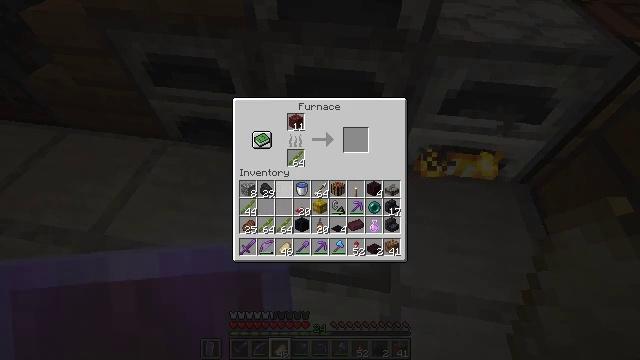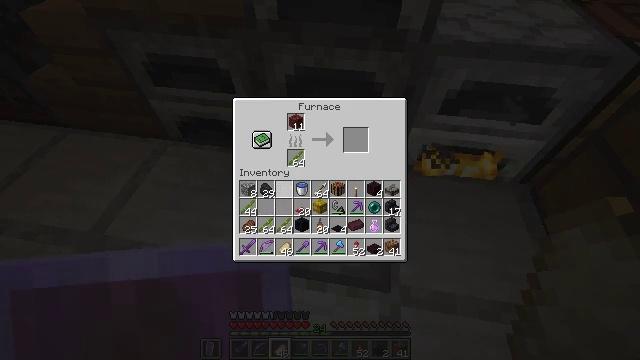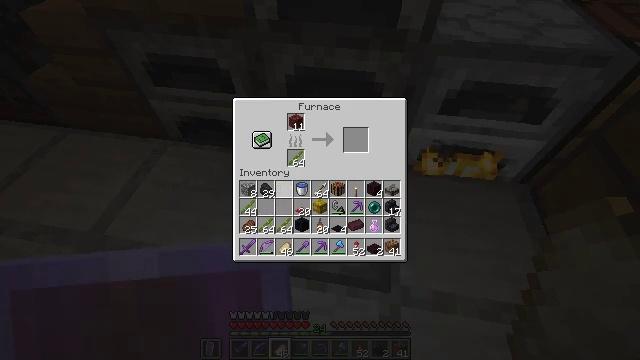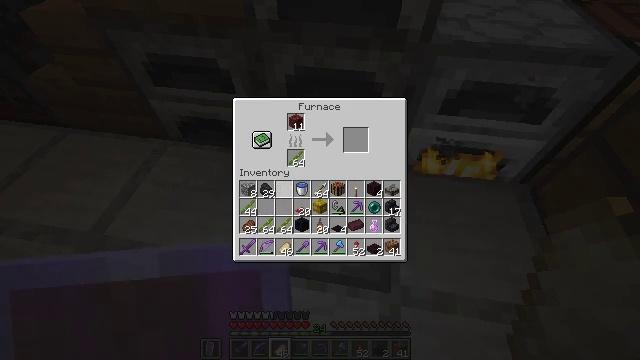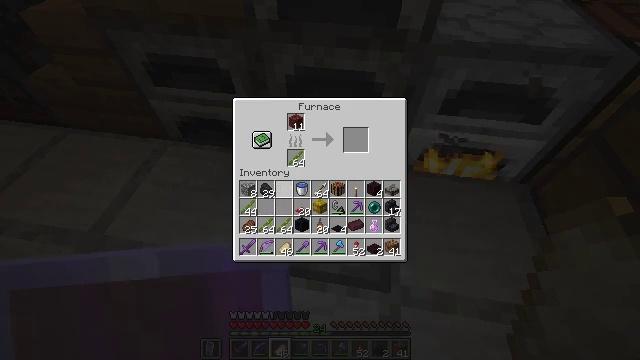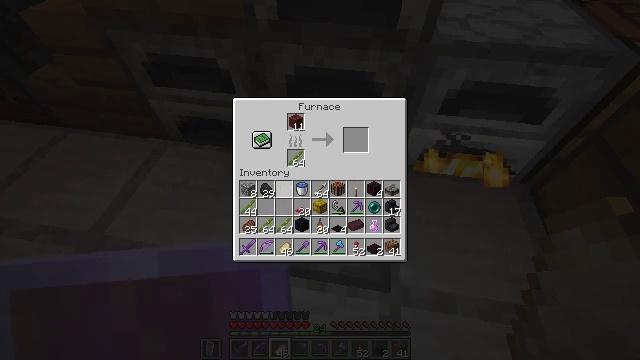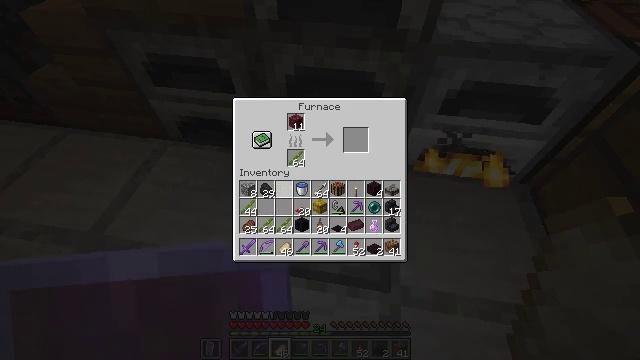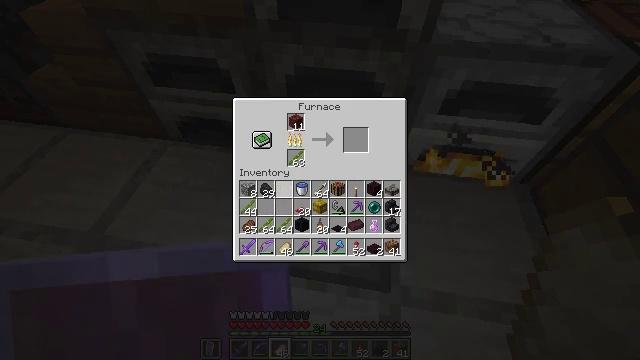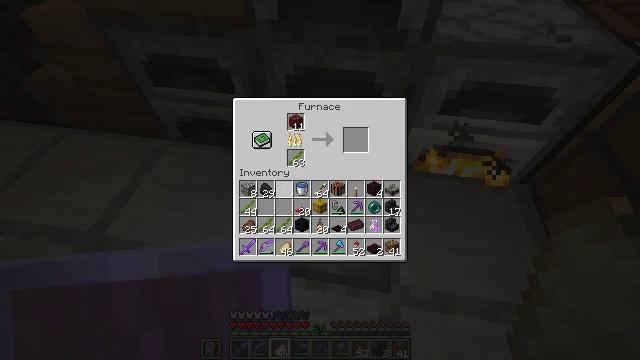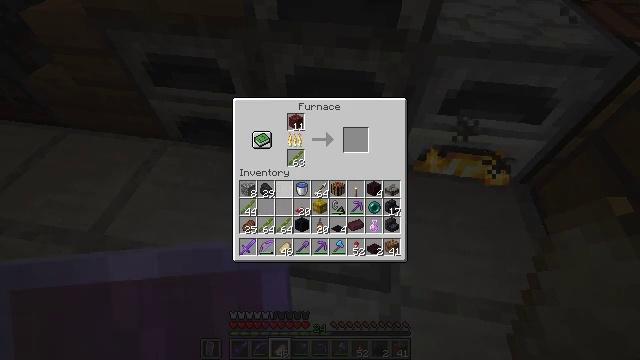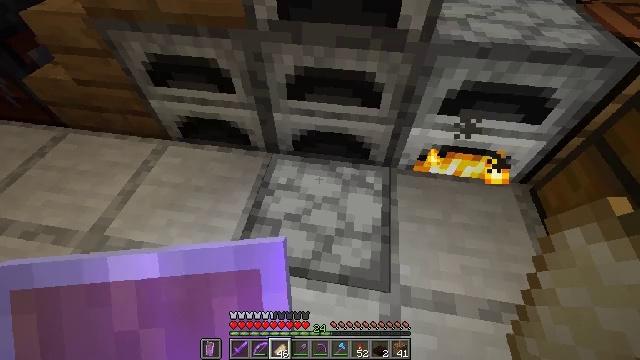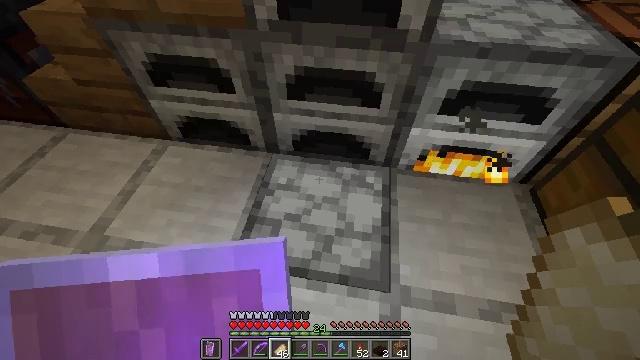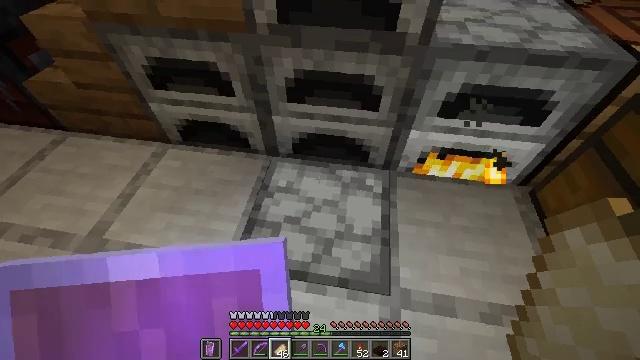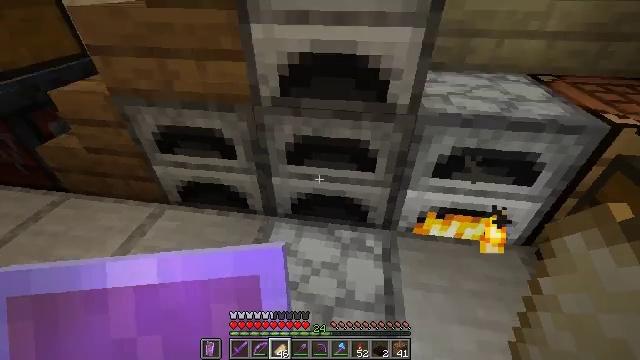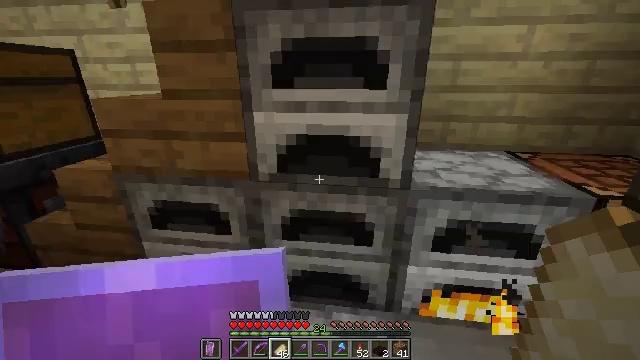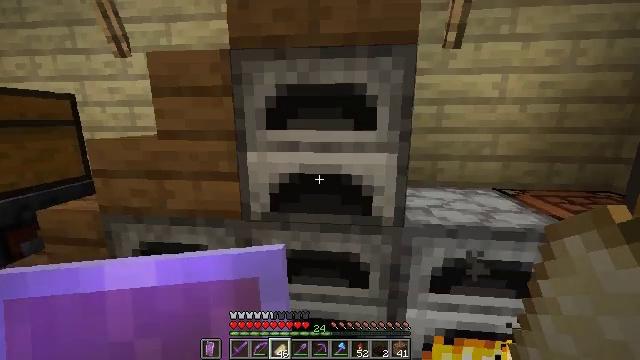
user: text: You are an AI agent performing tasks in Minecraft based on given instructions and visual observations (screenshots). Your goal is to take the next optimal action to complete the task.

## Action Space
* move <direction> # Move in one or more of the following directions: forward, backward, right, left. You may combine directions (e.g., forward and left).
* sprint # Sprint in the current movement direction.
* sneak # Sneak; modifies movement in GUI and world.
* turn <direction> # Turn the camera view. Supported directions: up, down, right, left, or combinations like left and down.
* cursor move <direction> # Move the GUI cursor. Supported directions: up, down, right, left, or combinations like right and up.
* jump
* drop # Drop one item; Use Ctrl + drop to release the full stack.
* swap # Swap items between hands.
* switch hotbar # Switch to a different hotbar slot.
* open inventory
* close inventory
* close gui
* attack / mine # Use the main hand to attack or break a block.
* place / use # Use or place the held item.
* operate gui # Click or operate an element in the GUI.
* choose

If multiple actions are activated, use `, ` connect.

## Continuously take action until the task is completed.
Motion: motion action
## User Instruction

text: Smelt netherrack in a furnace to obtain a nether brick.
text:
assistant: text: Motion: sneak, attack / mine
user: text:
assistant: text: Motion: sneak
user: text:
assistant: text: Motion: sneak
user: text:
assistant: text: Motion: no_op
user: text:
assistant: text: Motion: no_op
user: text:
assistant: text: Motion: no_op
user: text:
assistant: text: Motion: no_op
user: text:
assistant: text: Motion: no_op
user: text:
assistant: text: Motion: no_op
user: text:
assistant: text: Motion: no_op
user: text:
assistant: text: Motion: no_op
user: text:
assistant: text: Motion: no_op
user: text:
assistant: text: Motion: turn up
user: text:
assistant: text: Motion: turn right and up
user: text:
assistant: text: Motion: turn right and up
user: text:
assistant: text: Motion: no_op
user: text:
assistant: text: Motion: no_op
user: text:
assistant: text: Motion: turn up
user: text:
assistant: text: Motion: turn right and up
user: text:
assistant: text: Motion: no_op
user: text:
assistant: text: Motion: use / place
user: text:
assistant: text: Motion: use / place
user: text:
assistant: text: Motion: use / place
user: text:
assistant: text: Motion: no_op
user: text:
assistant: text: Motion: no_op
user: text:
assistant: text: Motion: no_op
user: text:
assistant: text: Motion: no_op
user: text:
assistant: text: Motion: turn left and down
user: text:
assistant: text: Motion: turn left and down
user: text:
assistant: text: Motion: turn left and down